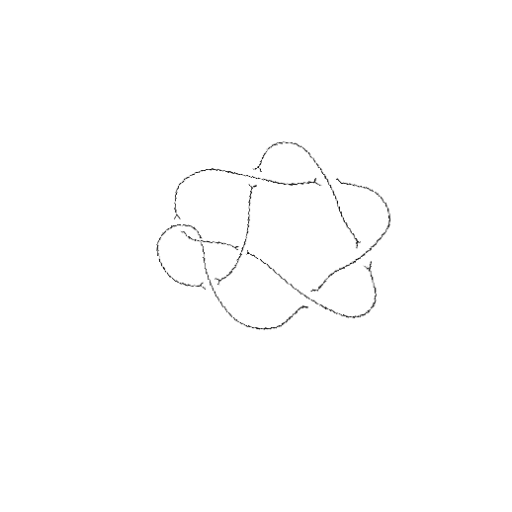
Crossing number: 8